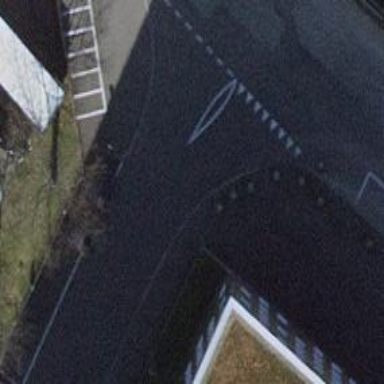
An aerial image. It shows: Concrete bollard serving as barrier.